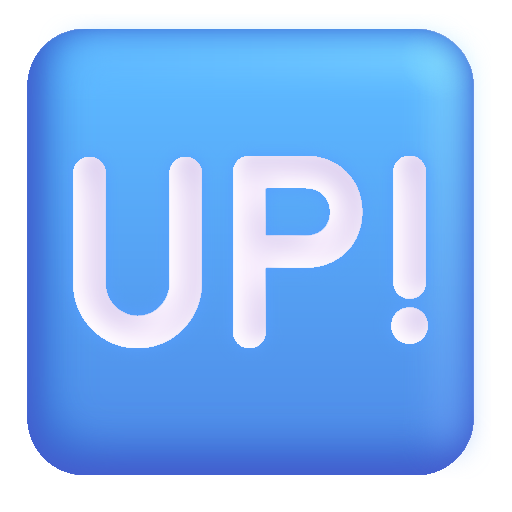
up! button color